Question: There are lots of examples of how to get the sum of each cell in a column. I have not been able to find an example of how to sum each cell in a row and add that total into the new column called "Total" for example.
C# DataTable has the 'DataTable1.Compute("SUM(["Column Name"])", "")'
Example of What I would like to do below. However I would also like to be able to exclude specific columns as they may not contain numbers.

The table is dynamic and the number of columns may change.
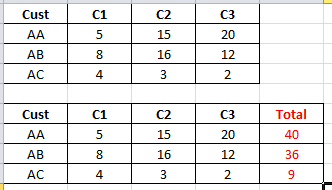
Answer: You can use this loop:
'''
table.Columns.Add("Total", typeof(decimal));
foreach (DataRow row in table.Rows)
{
decimal rowSum = 0;
foreach (DataColumn col in table.Columns)
{
if(!row.IsNull(col))
{
string stringValue = row[col].ToString();
decimal d;
if(decimal.TryParse(stringValue, out d))
rowSum += d;
}
}
row.SetField("Total", rowSum);
}
'''
This should work with any column type.